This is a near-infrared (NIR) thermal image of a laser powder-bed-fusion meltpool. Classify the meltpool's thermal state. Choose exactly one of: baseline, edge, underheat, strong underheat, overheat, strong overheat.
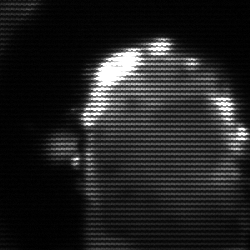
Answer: baseline